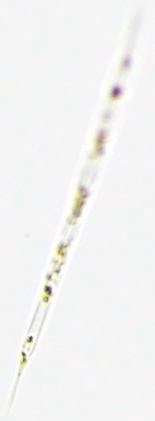
Label: Rhizosolenia